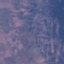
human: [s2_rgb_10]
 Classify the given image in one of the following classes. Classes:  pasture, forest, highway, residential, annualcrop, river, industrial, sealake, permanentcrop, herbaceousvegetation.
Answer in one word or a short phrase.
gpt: HerbaceousVegetation